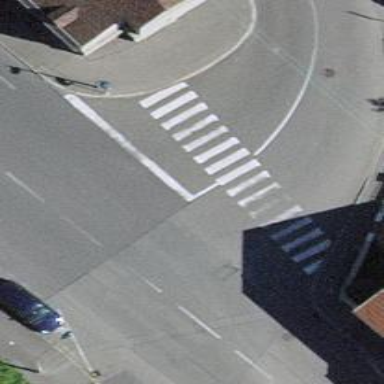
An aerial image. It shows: Zebra crossing on the road.